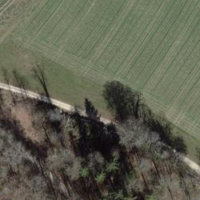
EUNIS habitat code: 52
Species observed at this site:
Pholidoptera griseoaptera